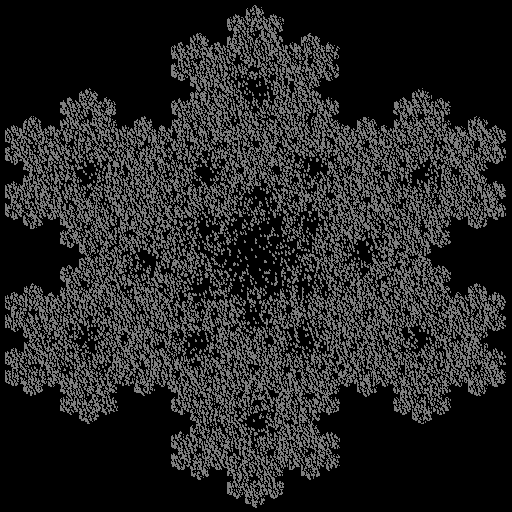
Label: koch_snowflake